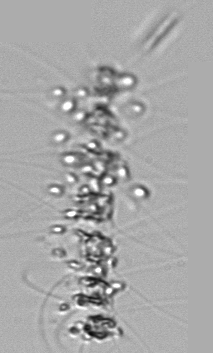
Label: Chaetoceros_didymus_TAG_external_flagellate